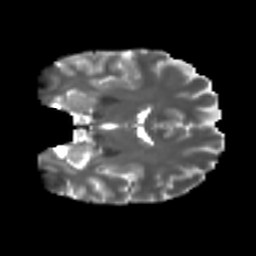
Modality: T2w
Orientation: coronal
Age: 31
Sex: male
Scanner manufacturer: ge
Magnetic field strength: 3 T
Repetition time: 7.8 s
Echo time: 0.0606 s